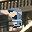
Label: 3